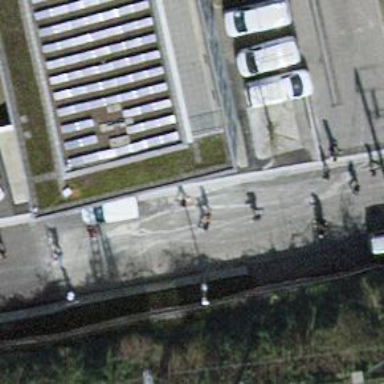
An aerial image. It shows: Wall barrier.